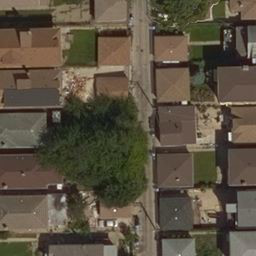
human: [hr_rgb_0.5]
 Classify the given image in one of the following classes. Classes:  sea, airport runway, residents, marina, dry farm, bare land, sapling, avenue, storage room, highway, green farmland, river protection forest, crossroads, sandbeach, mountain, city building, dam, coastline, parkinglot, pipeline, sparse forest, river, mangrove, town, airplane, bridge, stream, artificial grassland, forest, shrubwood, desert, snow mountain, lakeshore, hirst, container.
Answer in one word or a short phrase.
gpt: residents